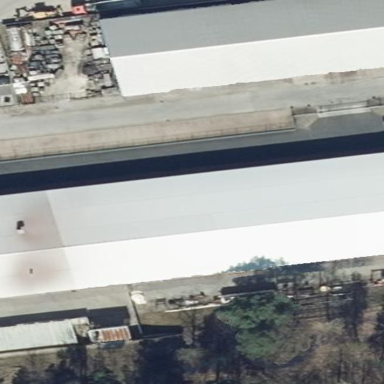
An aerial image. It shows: Industrial building.